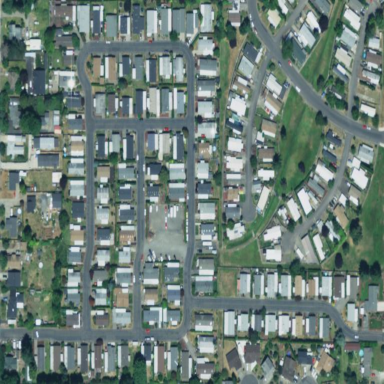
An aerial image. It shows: Residential area known as trailer park.